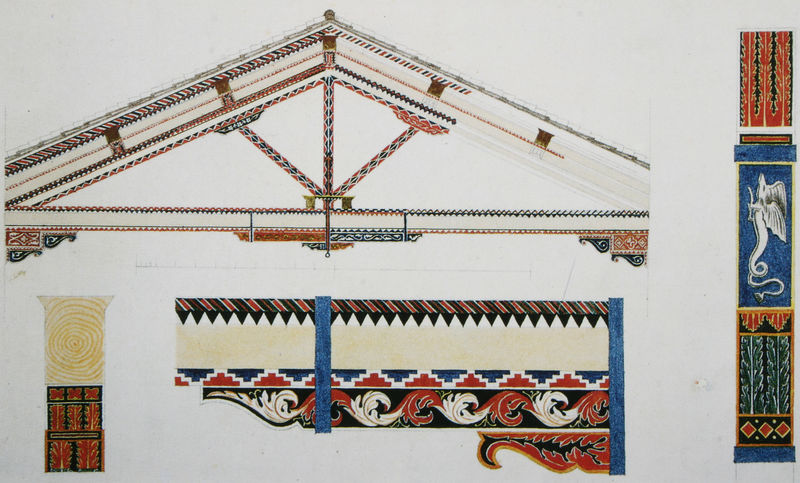
Titel: Sprengwerk mit Balkendetail
Künstler: Friedrich von Gärtner
Standort: München
Institution: Architekturmuseum der Technischen Universität
Schlagwörter: blau, blätter, flügel, gemälde, laub, weiß, gelb, grün, ocker, braun, bunt, grau, holz, orange, schwarz, skizze, stützen, säule, zeichnung, dach, gebäude, haus, rot, tier, beige, malerei, muster, ornament, teppich, wand, architektur, bild, stickerei, stoff, blatt, pflanzen, dachziegel, rund, ranken, farbig, welle, wellen, studie, abstrakt, giebel, farbe, grafik, graphik, detail, dekor, floral, ornamente, verzierung, balken, foto, antike, form, quer, schlange, koloriert, dachstuhl, kacheln, mosaik, entwurf, fragment, zickzack, maserung, zähne, gesims, stäbe, voluten, konstruktion, schräge, sparren, plan, löwe, gewebe, bemalung, schaft, querschnitt, spirale, weben, bau, verzierungen, drache, gebälk, pfetten, akanthus, aufriss, tympanon, first, rähm, dachkonstruktion, coloriert, skizz, kringel, wandbemalung, seeschlange, element, wandfliesen, anthike, jahresringe, baumringe, masernug, geflügelte schlange